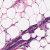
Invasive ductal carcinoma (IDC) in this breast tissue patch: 1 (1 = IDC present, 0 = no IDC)